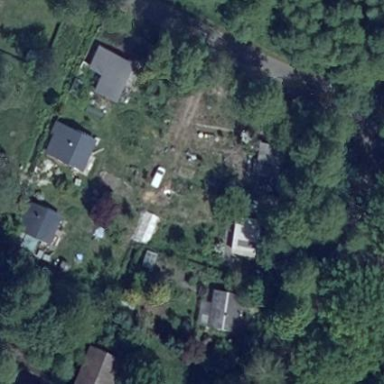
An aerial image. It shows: Area designated for allotments.